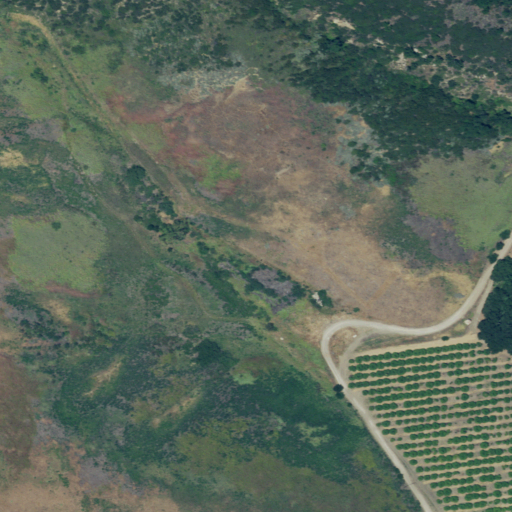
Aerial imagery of valley in California named Bartlett Canyon containing shrub, grassland, mixed forest, and evergreen forest